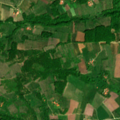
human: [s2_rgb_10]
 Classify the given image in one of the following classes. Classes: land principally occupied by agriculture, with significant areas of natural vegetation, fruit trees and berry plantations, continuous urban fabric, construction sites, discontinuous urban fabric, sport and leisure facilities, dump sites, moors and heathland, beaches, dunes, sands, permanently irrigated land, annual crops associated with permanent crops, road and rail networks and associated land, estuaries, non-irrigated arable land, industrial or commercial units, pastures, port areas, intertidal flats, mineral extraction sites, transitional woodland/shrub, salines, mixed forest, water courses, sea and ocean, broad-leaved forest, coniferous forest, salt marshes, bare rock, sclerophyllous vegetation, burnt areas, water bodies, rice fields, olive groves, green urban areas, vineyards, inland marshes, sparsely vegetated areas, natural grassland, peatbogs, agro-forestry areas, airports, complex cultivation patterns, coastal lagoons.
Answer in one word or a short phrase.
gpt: complex cultivation patterns, land principally occupied by agriculture, with significant areas of natural vegetation, broad-leaved forest, transitional woodland/shrub